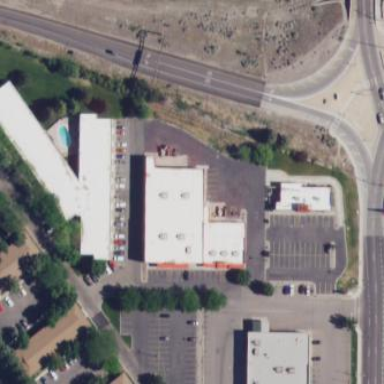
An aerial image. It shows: Retail building.